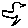
Label: bird